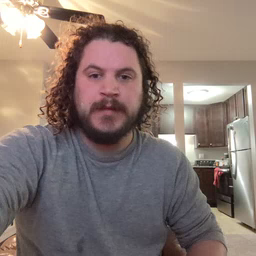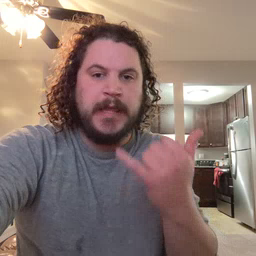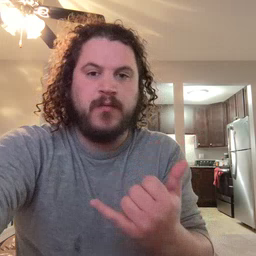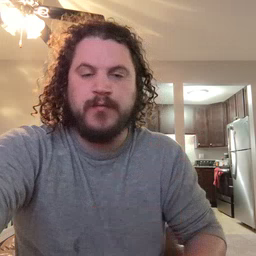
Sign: now